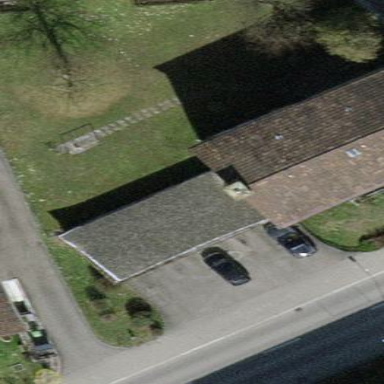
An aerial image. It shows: Group of garages.